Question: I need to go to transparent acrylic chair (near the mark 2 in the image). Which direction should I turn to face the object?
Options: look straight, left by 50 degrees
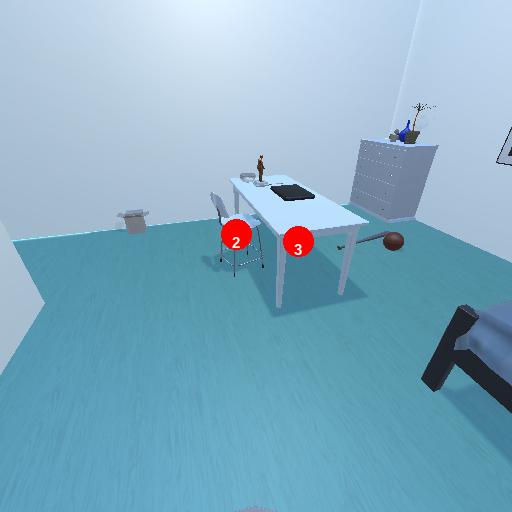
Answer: look straight